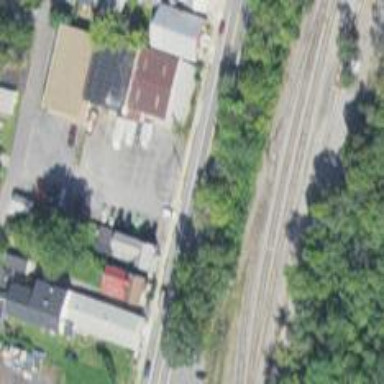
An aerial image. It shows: Railway siding for service.